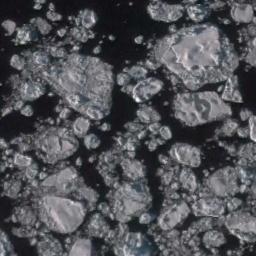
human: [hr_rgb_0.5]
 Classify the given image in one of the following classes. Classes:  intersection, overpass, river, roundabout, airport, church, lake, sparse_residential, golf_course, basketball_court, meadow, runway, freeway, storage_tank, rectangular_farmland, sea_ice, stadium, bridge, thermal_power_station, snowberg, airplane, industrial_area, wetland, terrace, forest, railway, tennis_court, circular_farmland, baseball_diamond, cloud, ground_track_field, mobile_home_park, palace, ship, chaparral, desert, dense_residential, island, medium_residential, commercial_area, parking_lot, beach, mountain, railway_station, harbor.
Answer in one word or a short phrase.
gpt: sea_ice